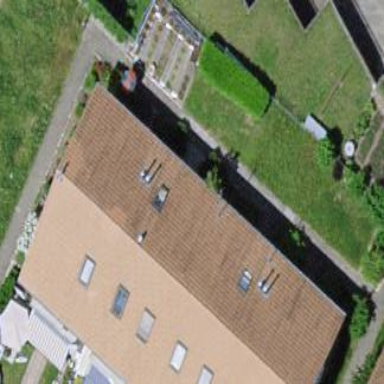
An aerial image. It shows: Residential building with gabled roof.